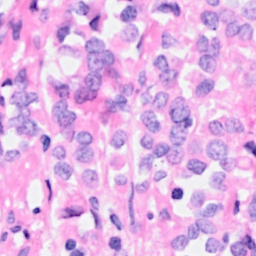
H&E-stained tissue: Breast